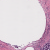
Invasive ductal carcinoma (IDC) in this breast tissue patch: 1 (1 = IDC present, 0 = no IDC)